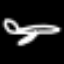
Label: airplane